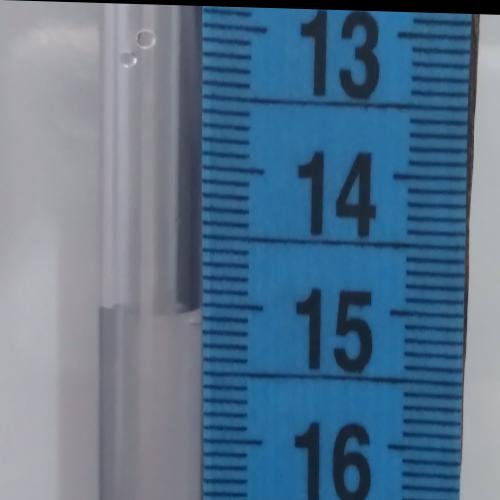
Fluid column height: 15.1 cm